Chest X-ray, AP view. Patient: 22 years old, sex M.
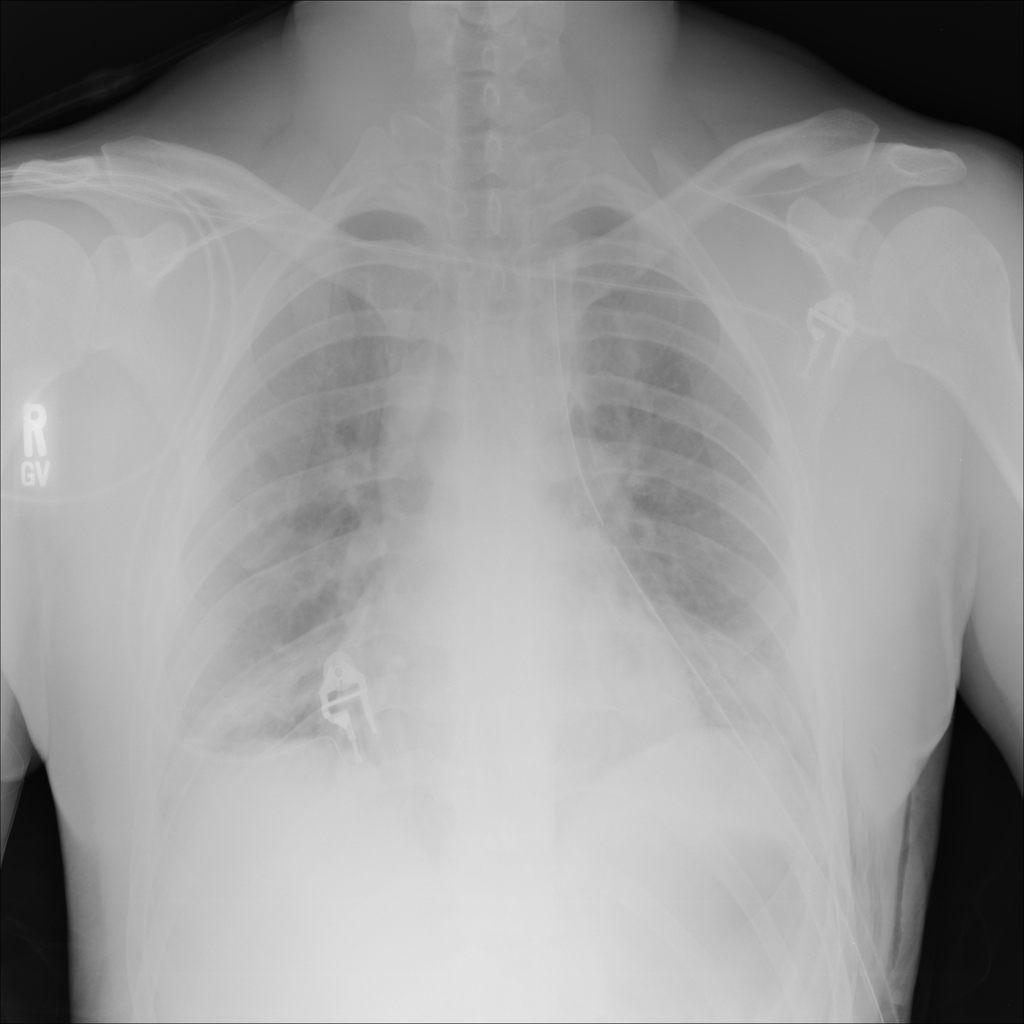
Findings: Atelectasis, Effusion, Infiltration